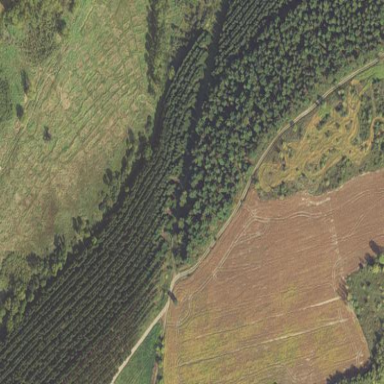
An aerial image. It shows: Evergreen needle-leaved forest with plantation.